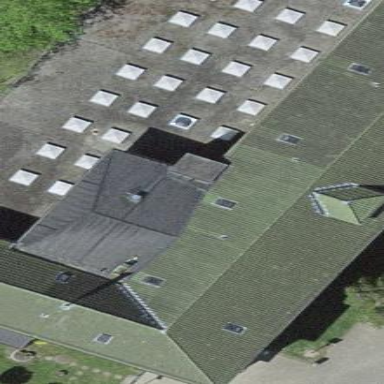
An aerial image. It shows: School building with hipped roof.